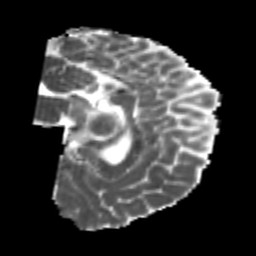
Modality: MD
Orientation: sagittal
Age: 20
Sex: male
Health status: healthy
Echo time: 0.074 s